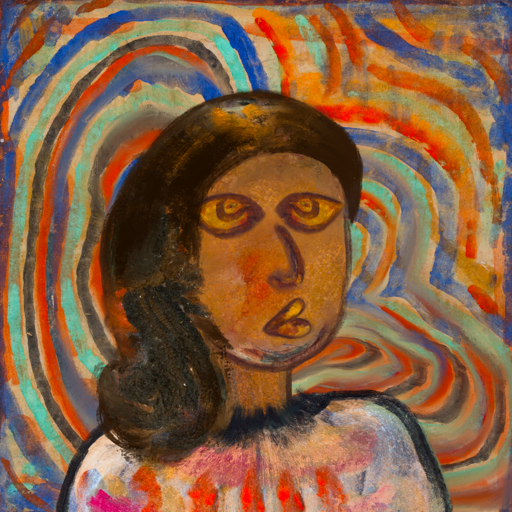
Background: Sisters, Head And Neck Side: Pipe, Face Side: Comrade, Bust: Childish, Hair Side: Gypsy_Queen, Head Accessory: Blank, Second Necklace: Blank, Necklace: Blank, Baby: Blank